Question: So I was looking to create a UIBarButton, via IBOutlet, and send a JavaScript code to the WebView through this button. This is what I have so far but it keeps returning an error:
'''
- (IBAction)emailCodePhone:(id)sender {
NSURL *url = [NSURL URLWithString:@"javascript:location.href="mailto:someone@something.com?body="+document.getElementById("code").value;"];
NSURLRequest *requestObj = [NSURLRequest requestWithURL:url];
[webViewPhone loadRequest:requestObj];
}
'''

---
'''
javascript:location.href="mailto:someone@something.com?body="+document.getElementById("code").value;
'''
^ This being the JavaScript code I want sent to the UIWebView so whatever's located in the Textarea (who's ID is ), will be emailed to .
Please also specify if theres an easier way to do this.
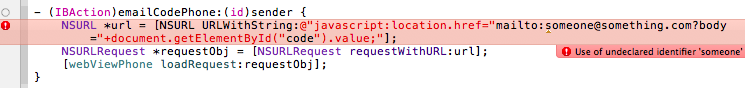
Answer: The error is being thrown because your string is ending prematurely at the first quotation mark inside it. You need to "escape" the quotations within your string with a backslash:
'NSURL *url = [NSURL URLWithString:@"javascript:location.href="mailto:...'